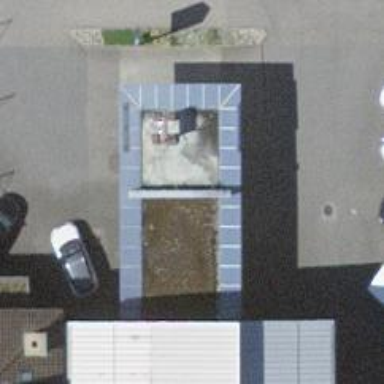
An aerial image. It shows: Fuel station.